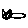
Label: cat